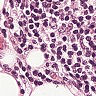
Metastatic tissue present: yes